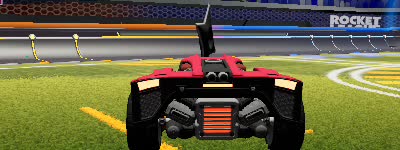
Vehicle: breakout